Question: I had this table:

When i click 'Check all' in one column, its supposed that all check boxes in that column with be checked and otherwise.
Here is my JQuqey:
'''
$(document).ready(function() {
$('[id^="check_"]').on('click', function(){
perm_type=$(this).attr('id');
type=perm_type.substring(6);
if(!($('#check_'+type).attr('checked'))) {
$("[id^=client_type_"+type+"]").attr('checked', true);
$('#check_'+type).attr('checked', true);
}
else {
$("[id^=client_type_"+type+"]").attr('checked',false);
$('#check_'+type).attr('checked',false);
}
});
});
'''
There is my html:
'''
echo '<tr bgcolor="'.($bgcol[$inx % 2]).'"><td></td><td></td><td></td><td></td><td></td><td></td></tr>';
echo '<tr bgcolor="'.($bgcol[$inx % 2]).'">';
echo '<td valign="top" align="center"><b>';
echo $row['title'];
echo '</b></td>';
echo '<td valign="top" align="center">';
echo '<b>Clients Types</b>';
echo '</td>';
echo '<td valign="top" align="center">';
echo "<input type='checkbox' id='check_select'> Check all";
echo '</td>';
echo '<td valign="top" align="center">';
echo "<input type='checkbox' id='check_insert'> Check all";
echo '</td>';
echo '<td valign="top" align="center">';
echo "<input type='checkbox' id='check_update'> Check all";
echo '</td>';
echo '<td valign="top" align="center">';
echo "<input type='checkbox' id='check_delete'> Check all";
echo '</td>';
echo "</tr>";
$nr=0;
$cli = //my query here;
$result=$db->sql_query($cli);
while($r=$db->sql_fetchrow($result)){
$s =$db->sql_fetchrow($db->sql_query(//my query here"));
echo '<tr bgcolor="'.($bgcol[$inx % 2]).'">';
echo '<td></td><td valign="top" align="center">';
echo $r['type'];
echo "<input type='hidden' id='cli_type_id".$nr."' value='".$r['type_id']."'>";
echo '</td>';
echo '<td valign="top" align="center">';
echo "<input type='checkbox' name='rights[".$r['type_id']."][select]' id='client_type_select".$nr."' value='true' "; echo $s['sel']?"checked":""; echo ">";
echo '</td>';
echo '<td valign="top" align="center">';
echo "<input type='checkbox' name='rights[".$r['type_id']."][insert]' id='client_type_insert".$nr."' value='true' "; echo $s['ins']?"checked":""; echo ">";
echo '</td>';
echo '<td valign="top" align="center">';
echo "<input type='checkbox' name='rights[".$r['type_id']."][update]' id='client_type_update".$nr."' value='true' "; echo $s['upd']?"checked":""; echo ">";
echo '</td>';
echo '<td valign="top" align="center">';
echo "<input type='checkbox' name='rights[".$r['type_id']."][delete]' id='client_type_delete".$nr."' value='true' "; echo $s['del']?"checked":""; echo ">";
echo '</td>';
echo "</tr>";
$nr++;
}
'''
The current result is: When 1 check/uncheck for the first time 'check all', it does function, but if i check again 'check all', is doesn't nothing.
Please anybody help me!
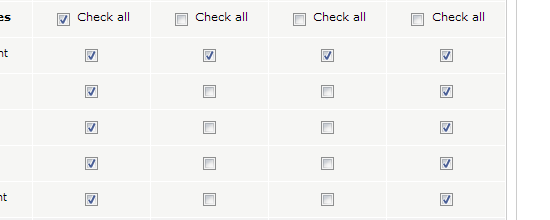
Answer: I'll guess :
'''
$(function() {
$('[id^="check_"]').on('change', function(){
var type = this.id.split('_')[1];
$('[id^="client_type_'+type+'"]').prop('checked', this.checked);
});
'''